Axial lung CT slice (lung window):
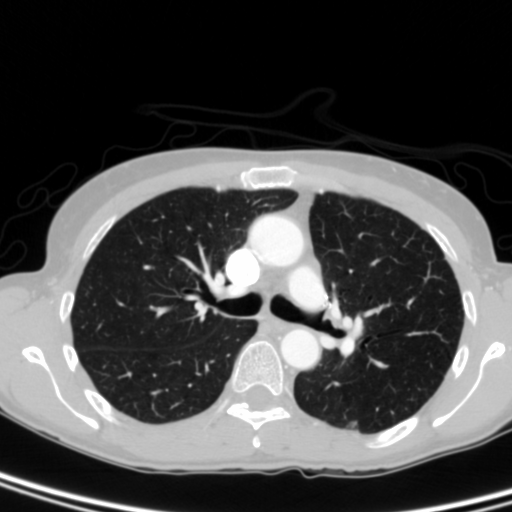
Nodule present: no